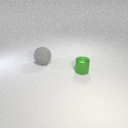
large gray rubber sphere behind small green metal cylinder